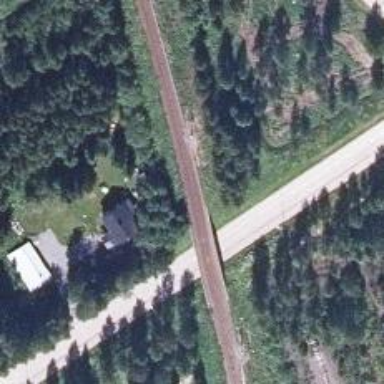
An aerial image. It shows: Bridge carrying continuous railway rails.